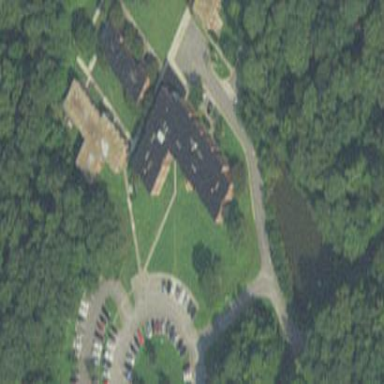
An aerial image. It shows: Dormitory building.